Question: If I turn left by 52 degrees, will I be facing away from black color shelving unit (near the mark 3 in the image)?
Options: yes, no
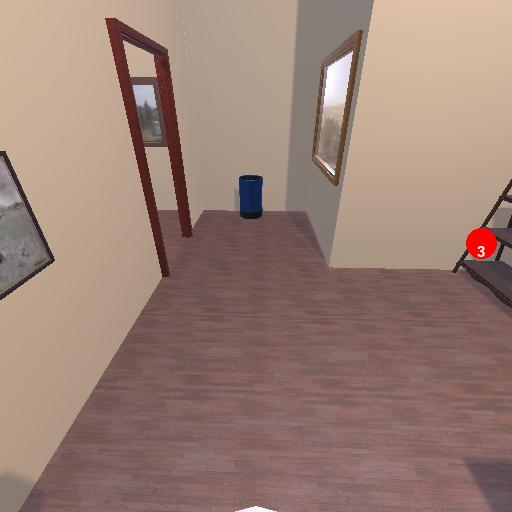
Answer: yes